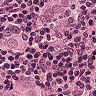
Metastatic tissue present: yes